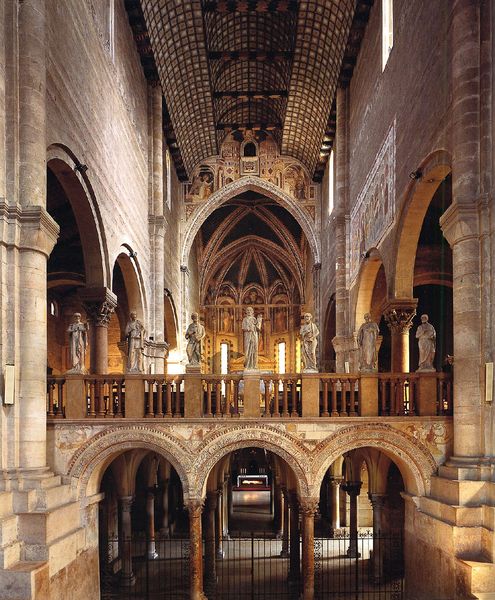
Titel: Verona, S. Zeno Maggiore
Standort: Verona, S. Zeno Maggiore (EU - I - Toskana)
Schlagwörter: fenster, licht, marmor, säule, säulen, gebäude, zaun, architektur, stein, innenraum, brücke, gitter, kirche, gotik, statue, bogen, empore, figuren, rundbogen, verzierung, kerzen, geländer, granit, galerie, foto, fotografie, bögen, fugen, gang, arkade, gewölbe, balustrade, dom, altar, arkaden, kathedrale, mittelschiff, skulpturen, statuen, spitzbogen, apsis, rundbögen, fresken, etagen, heilige, fresko, fotographie, sakral, absperrung, sakralbau, deckenmalerei, kriche, krypta, saulen, säulem, hochchor, runddecke, hohe decke, akrade